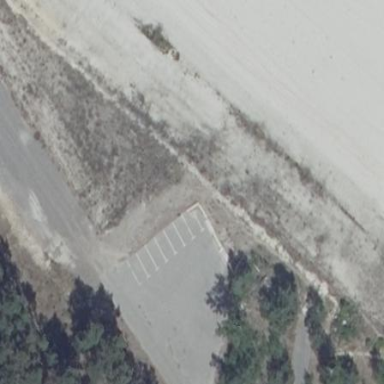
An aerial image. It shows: Parking area.